Question: PHP v 5.4.2, Mcrypt enabled, iconv enabled, every requirements are met.
The project works fine in my production machine (obviously). However, once i have uploaded it to the server I have been facing one problem after another.

It's a shared hosting where I do not have access to the php.ini or cannot install any programs. However, since all the requirements are met I believe none are needed anyways. What could be causing this and what would be the solution?
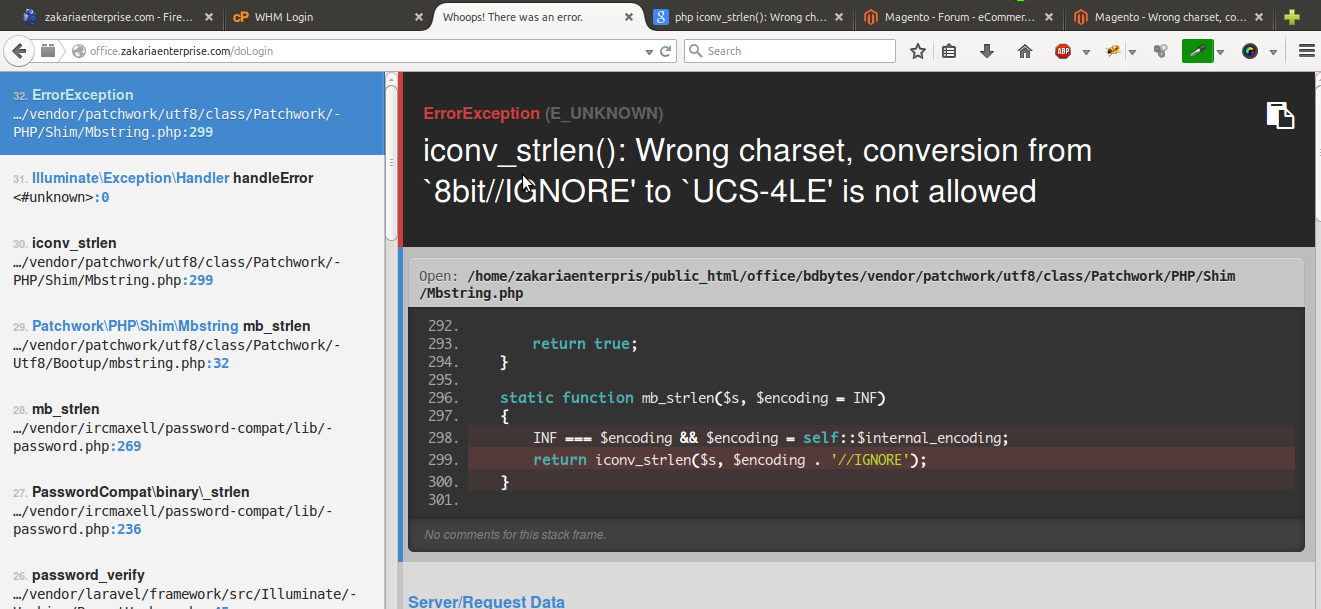
Answer: The problem was with with the server itself. It did not have PHP Mbstring support enabled. Once the admin enabled it, the issue was resolved.